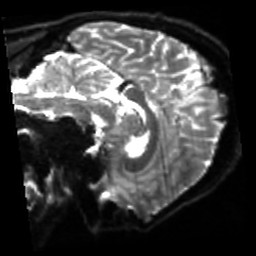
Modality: sbref
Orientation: sagittal
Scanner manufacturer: siemens
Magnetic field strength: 3 T
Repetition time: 4 s
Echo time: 0.0594 s